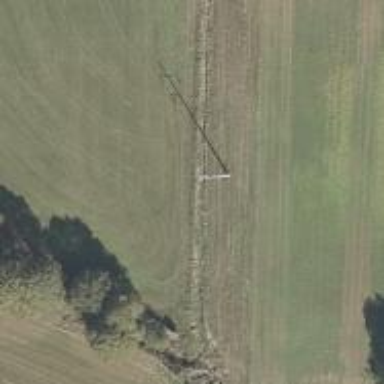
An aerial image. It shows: Power pole.